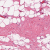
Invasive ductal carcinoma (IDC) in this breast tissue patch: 0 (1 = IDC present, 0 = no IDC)